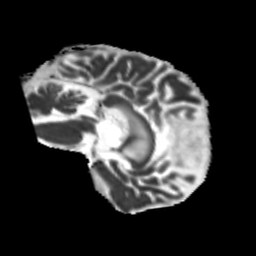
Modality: MD
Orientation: sagittal
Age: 58
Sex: male
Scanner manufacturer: siemens
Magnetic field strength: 3 T
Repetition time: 5.25 s
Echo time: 0.08 s